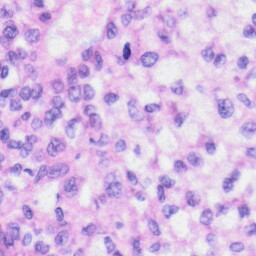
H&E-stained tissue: Liver